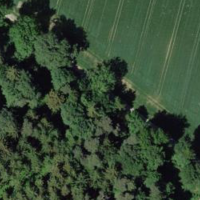
EUNIS habitat code: 41
Species observed at this site:
Corylus avellana